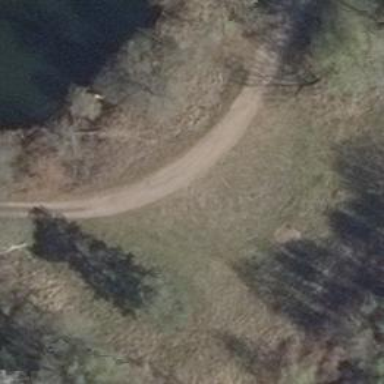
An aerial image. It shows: Dirt track road with grade3 tracktype.